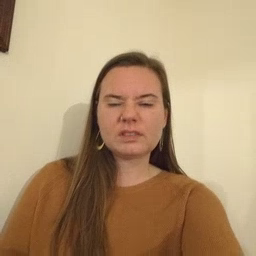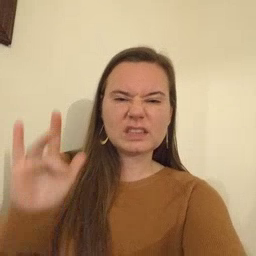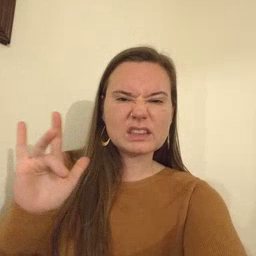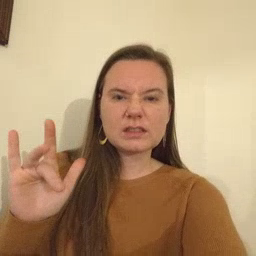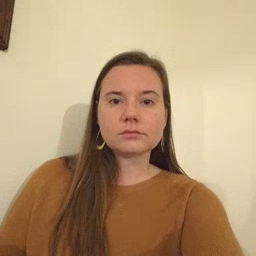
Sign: yucky